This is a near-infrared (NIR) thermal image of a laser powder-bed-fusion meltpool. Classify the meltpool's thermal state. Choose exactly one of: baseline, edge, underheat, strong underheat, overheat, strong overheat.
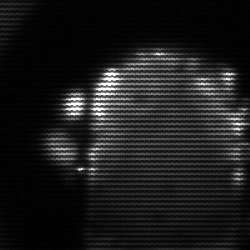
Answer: baseline